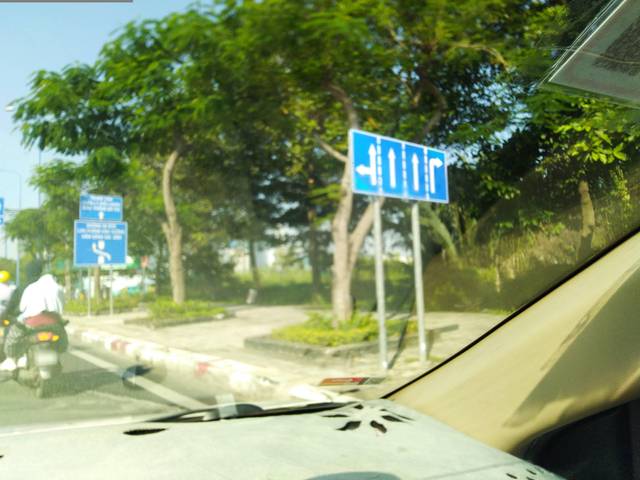
Region: Vietnam
Coordinates: 10.772, 106.717